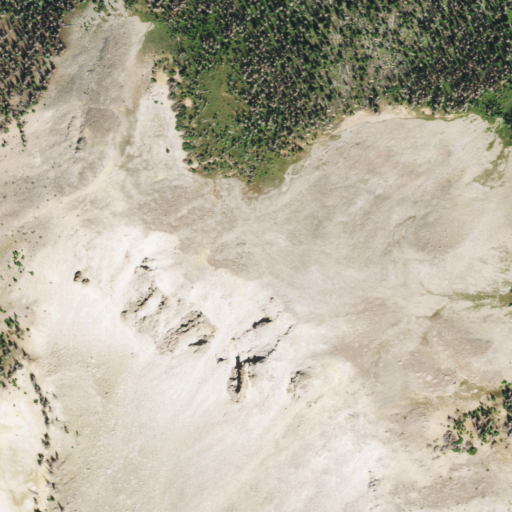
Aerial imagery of mountain in Colorado named Elephant Mountain containing barren land, evergreen forest, and grassland